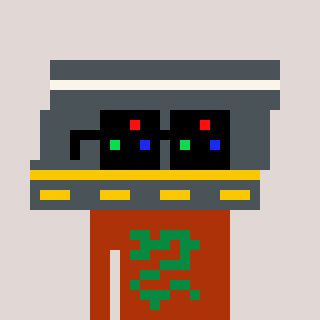
a pixel art character with square black sunglasses, a road-shaped head and a hotbrown-colored body on a warm background